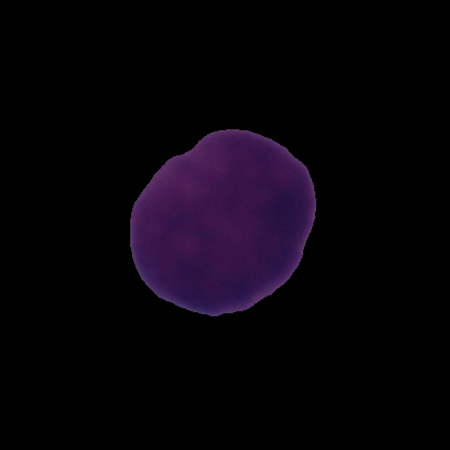
Label: cancer